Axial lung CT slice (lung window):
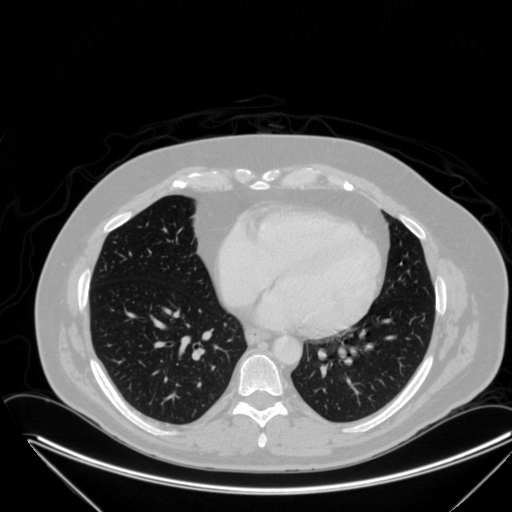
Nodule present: yes
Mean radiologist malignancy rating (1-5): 3.5